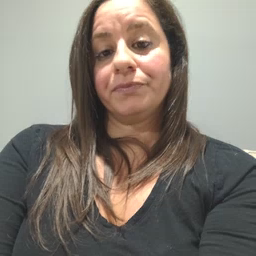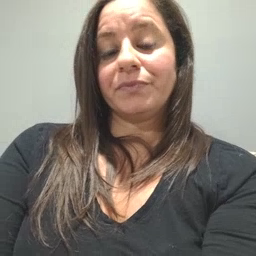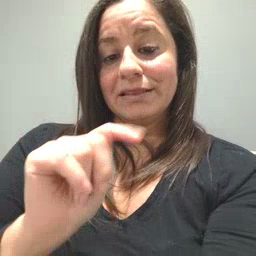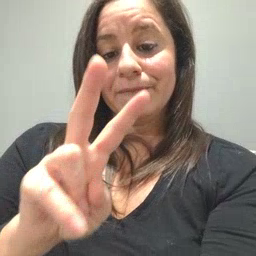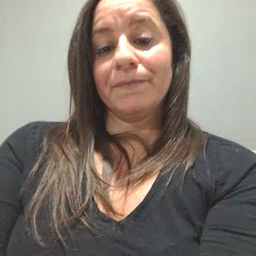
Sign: TV